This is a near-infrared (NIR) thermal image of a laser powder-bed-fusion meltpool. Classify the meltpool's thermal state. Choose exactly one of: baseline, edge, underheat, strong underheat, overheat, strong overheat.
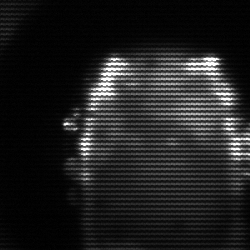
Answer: baseline